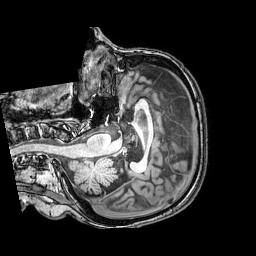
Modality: T1w
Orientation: axial
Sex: female
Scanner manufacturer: philips
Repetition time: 0.008132 s
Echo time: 0.00372 s